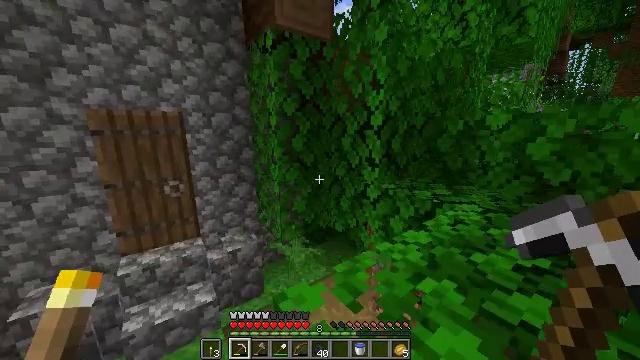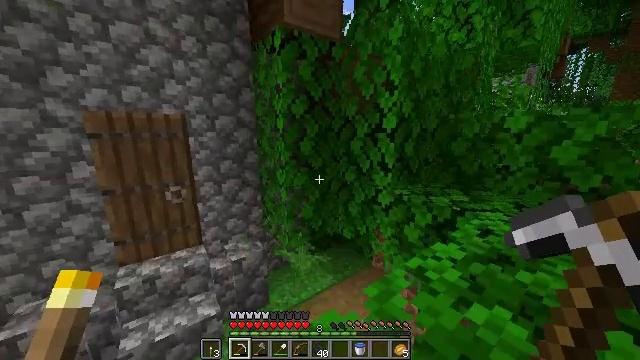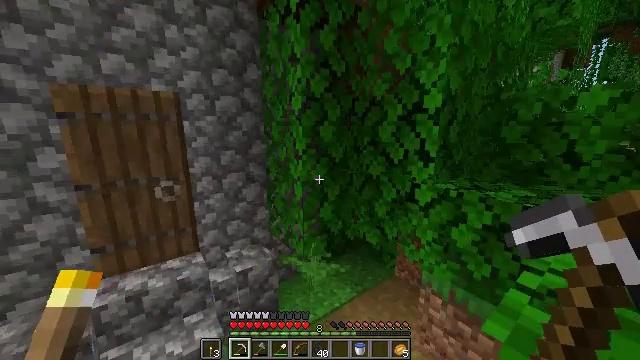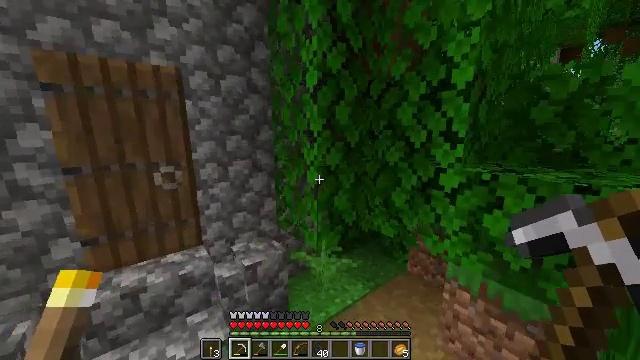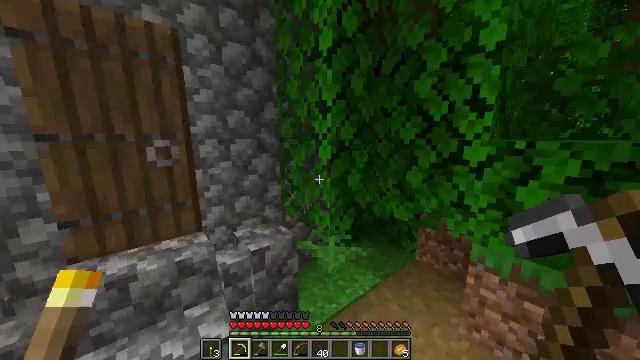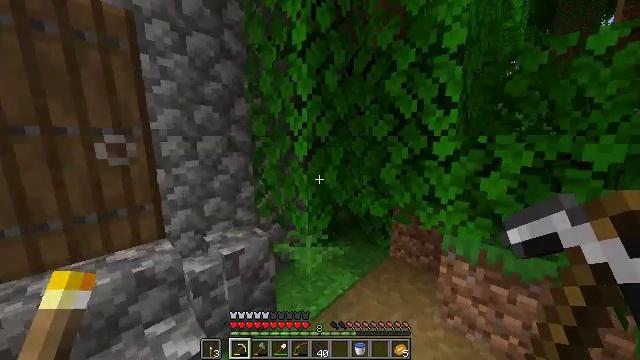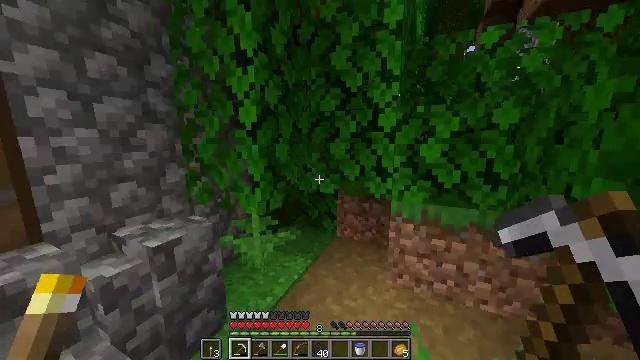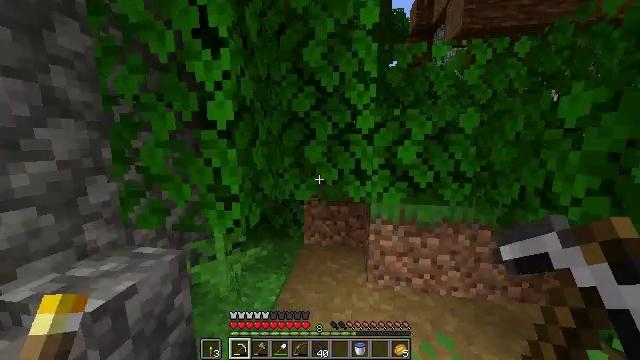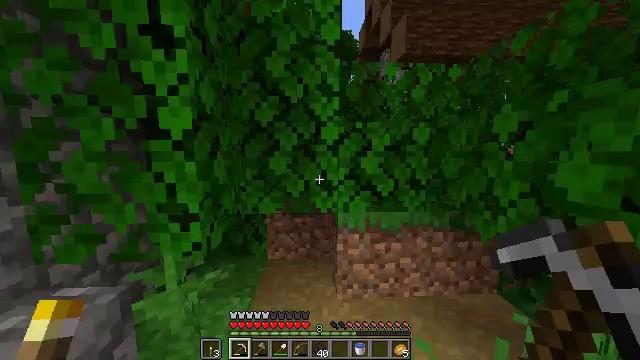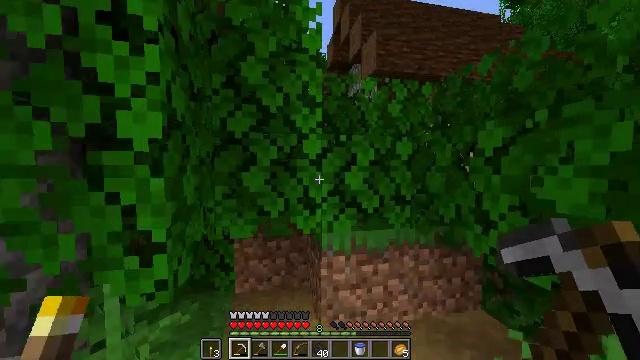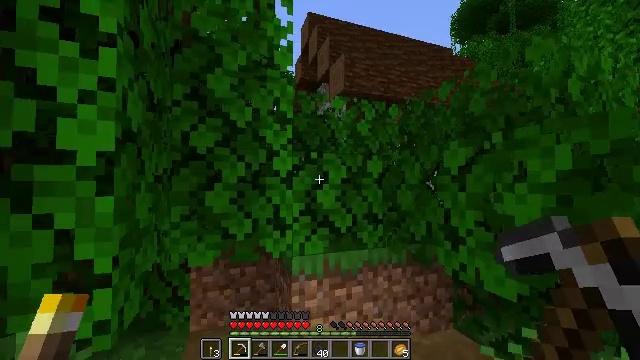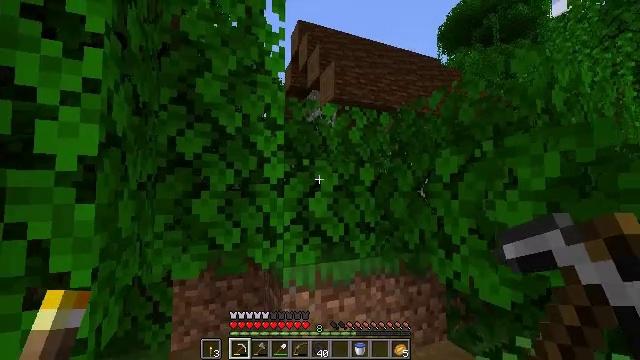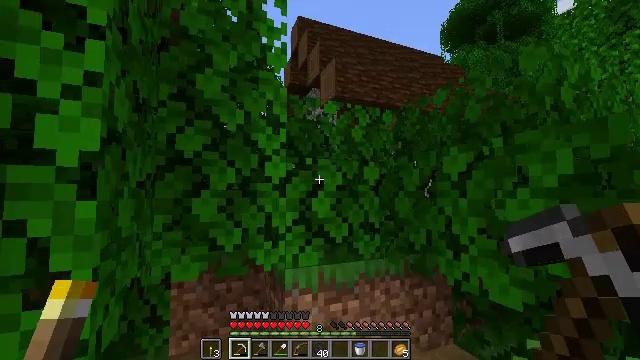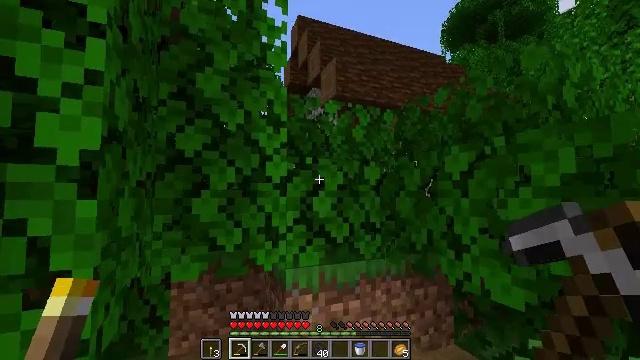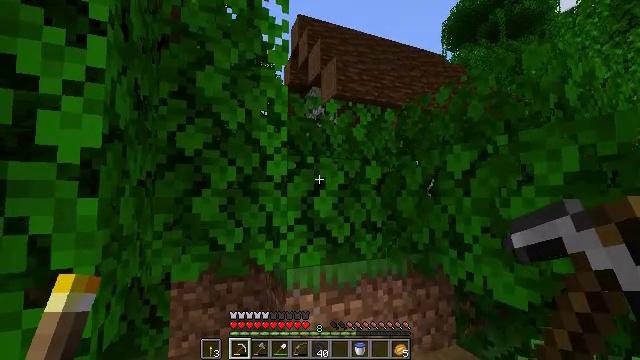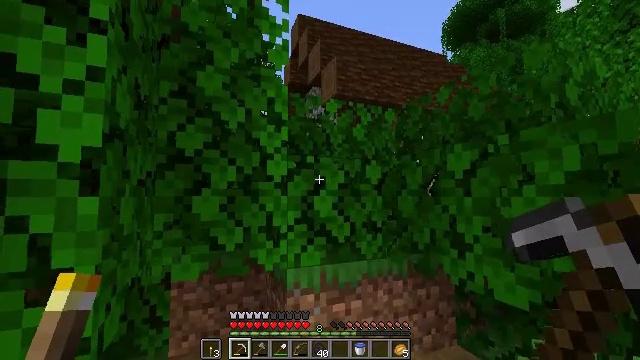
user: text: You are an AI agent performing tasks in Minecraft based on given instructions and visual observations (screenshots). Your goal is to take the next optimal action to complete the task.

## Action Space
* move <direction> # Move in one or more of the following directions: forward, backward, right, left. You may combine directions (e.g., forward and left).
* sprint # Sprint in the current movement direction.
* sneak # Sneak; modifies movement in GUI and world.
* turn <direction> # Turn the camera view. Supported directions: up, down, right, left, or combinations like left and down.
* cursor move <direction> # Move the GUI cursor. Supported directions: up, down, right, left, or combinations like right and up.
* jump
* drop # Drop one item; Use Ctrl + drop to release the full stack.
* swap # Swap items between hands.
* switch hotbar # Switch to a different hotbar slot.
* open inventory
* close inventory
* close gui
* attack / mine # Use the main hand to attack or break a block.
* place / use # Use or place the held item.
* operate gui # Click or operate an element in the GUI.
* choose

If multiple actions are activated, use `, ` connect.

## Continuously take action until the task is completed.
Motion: motion action
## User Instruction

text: Break oak leaves from the trees.
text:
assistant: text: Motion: move forward and move left, sprint, jump
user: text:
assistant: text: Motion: move forward and move left, sprint
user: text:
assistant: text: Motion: move forward and move left, sprint
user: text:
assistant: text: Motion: move forward and move left, sprint, turn right
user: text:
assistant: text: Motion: move forward and move left, sprint, turn right and up
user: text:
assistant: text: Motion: move forward and move left, sprint, turn right
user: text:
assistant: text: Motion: move forward, turn right
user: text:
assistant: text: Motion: turn right and up
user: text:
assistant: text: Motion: turn right and up
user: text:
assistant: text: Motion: turn right and up
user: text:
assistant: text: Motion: turn right and up
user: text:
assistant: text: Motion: no_op
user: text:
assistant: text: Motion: no_op
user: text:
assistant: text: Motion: no_op
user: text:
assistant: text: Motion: attack / mine
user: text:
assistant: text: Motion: attack / mine
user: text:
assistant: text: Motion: attack / mine
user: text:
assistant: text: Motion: attack / mine
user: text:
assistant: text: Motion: attack / mine
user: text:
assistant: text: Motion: attack / mine
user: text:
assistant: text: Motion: attack / mine
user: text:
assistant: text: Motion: move forward, attack / mine
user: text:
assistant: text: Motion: move forward, attack / mine
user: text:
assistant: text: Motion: move forward, attack / mine
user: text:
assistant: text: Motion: move forward and move right, attack / mine
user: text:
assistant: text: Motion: move forward and move right, attack / mine
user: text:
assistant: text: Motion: move forward and move right, turn left, attack / mine
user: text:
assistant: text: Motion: move forward and move right, turn left and up
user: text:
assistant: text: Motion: move forward, turn left and up
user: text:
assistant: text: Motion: move forward, turn left and up, attack / mine